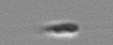
Label: flagellate_morphotype3